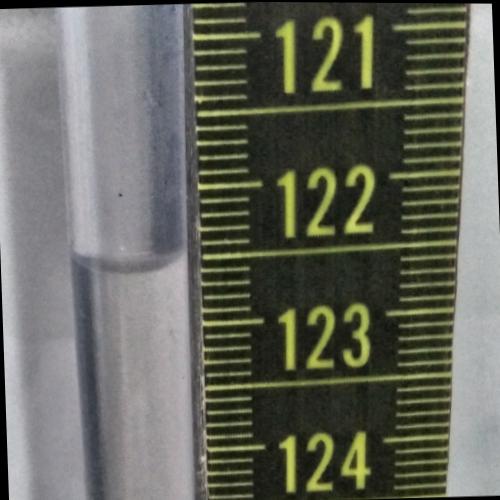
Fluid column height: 122.5 cm